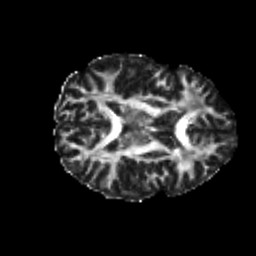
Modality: FA
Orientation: axial
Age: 24
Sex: female
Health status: healthy
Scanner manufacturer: philips
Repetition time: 7.387 s
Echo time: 0.08599 s